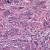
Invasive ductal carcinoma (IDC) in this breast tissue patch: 1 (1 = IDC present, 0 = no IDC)